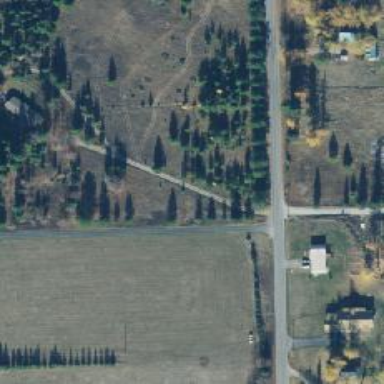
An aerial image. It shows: Driveway.